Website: bh-photo
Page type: customer-info-address
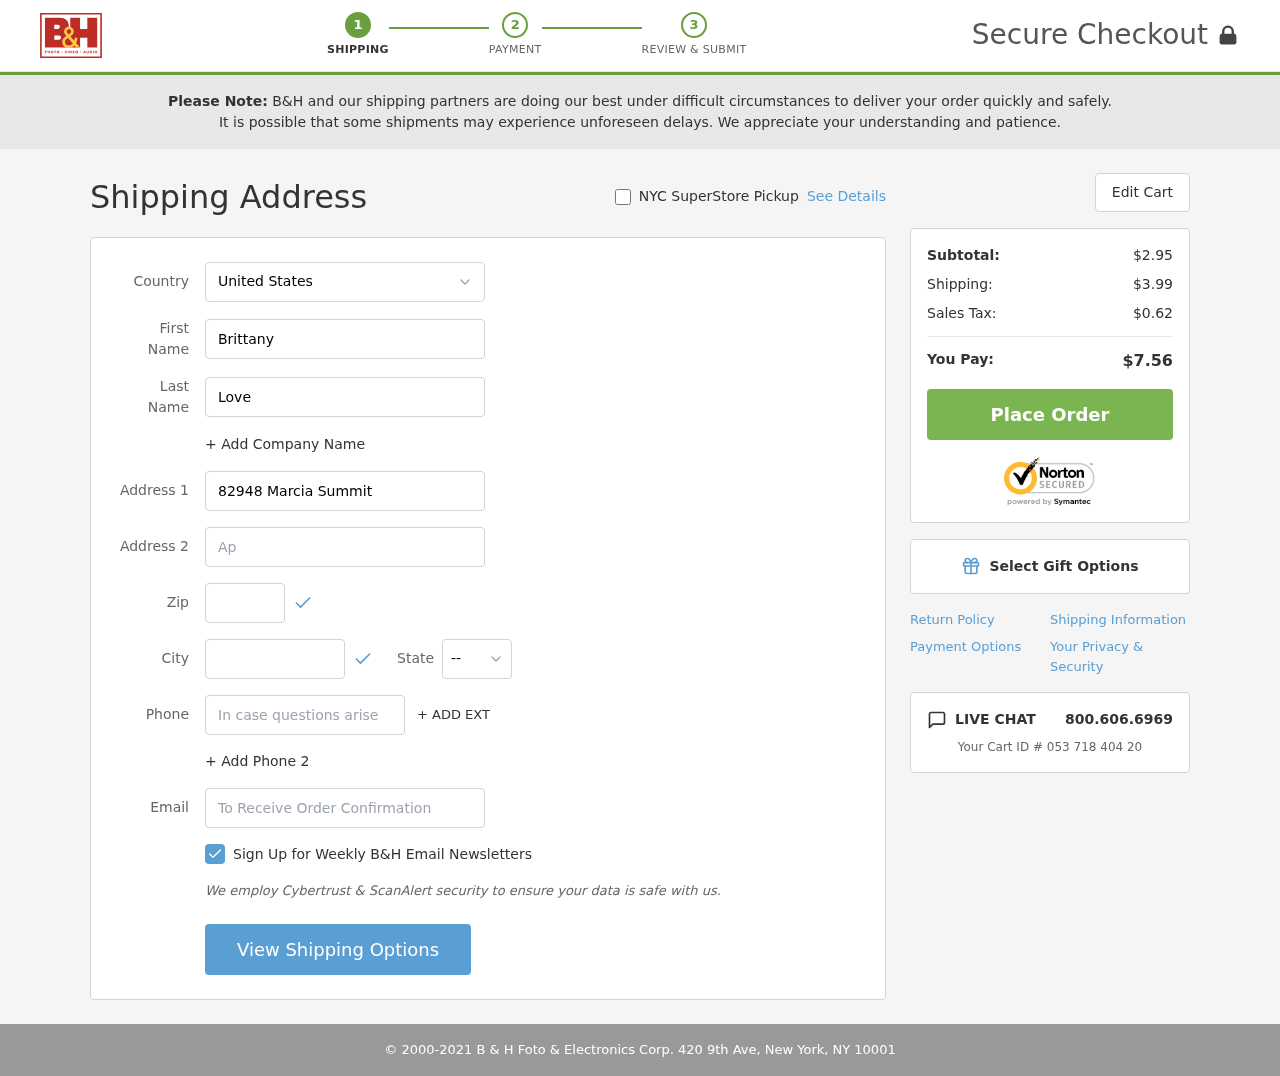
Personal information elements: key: PII_CITY
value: Jessicabury
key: PII_COUNTRY
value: United States
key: PII_EMAIL
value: blove@yahoo.com
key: PII_FIRSTNAME
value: Brittany
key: PII_LASTNAME
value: Love
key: PII_PHONE
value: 9042083625
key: PII_POSTCODE
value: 03853
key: PII_STATE_ABBR
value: AZ
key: PII_STREET
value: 82948 Marcia Summit
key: PII_STREET2
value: Apt. 418
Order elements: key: ORDER_SUBTOTAL
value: $2.95
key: ORDER_SHIPPING_COST
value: $3.99
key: ORDER_TAX
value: $0.62
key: ORDER_TOTAL
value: $7.56
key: ORDER_ID
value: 053 718 404 20